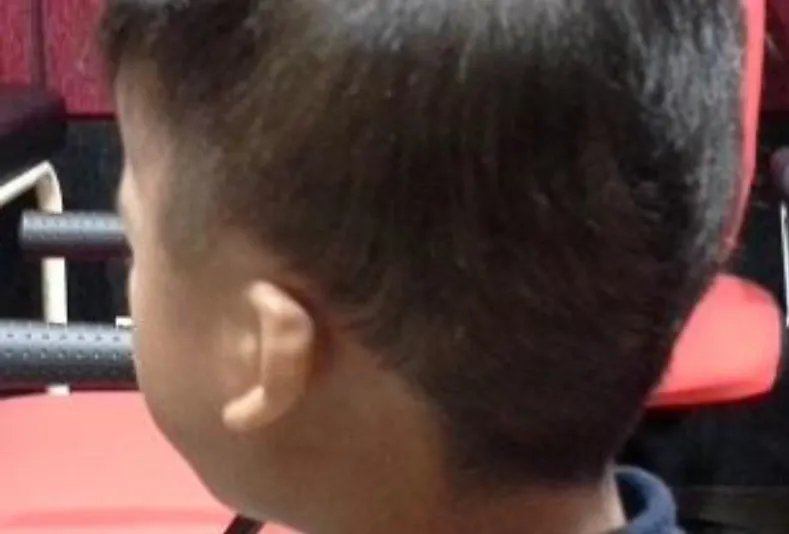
The view of left pinnae of the NS child.
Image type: medical_photograph (skin_photograph)